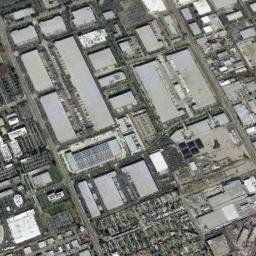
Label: industrial_area